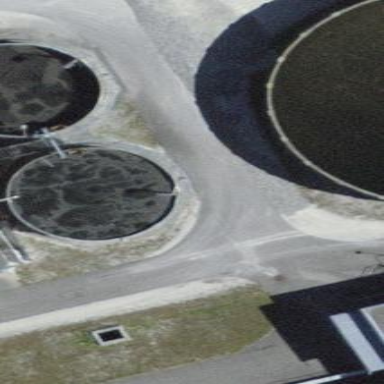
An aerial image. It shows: Storage tank building.